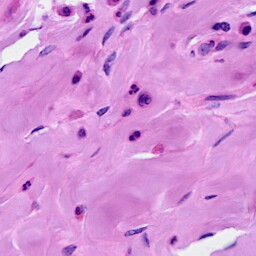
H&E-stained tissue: Breast